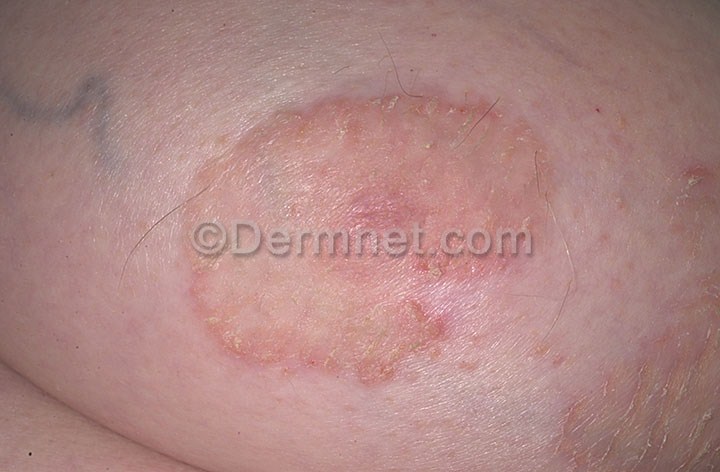
Disease: Eczema Photos